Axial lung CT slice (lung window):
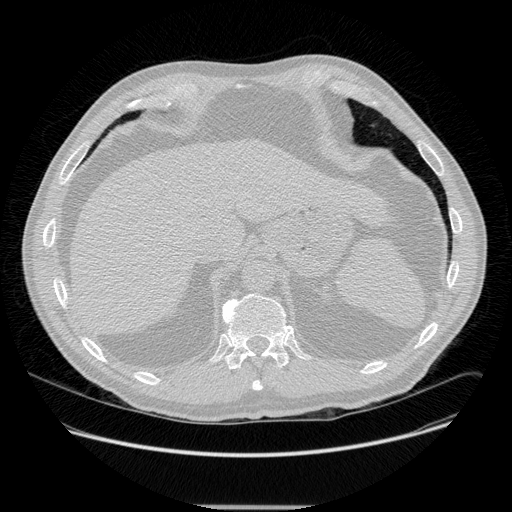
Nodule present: no